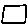
Label: square